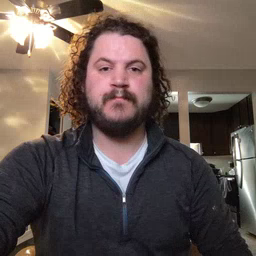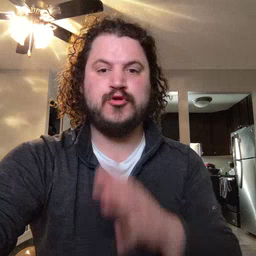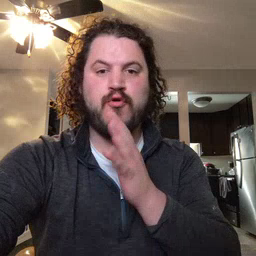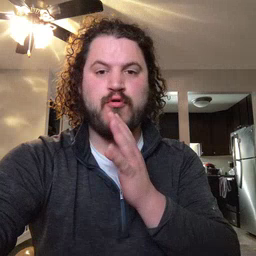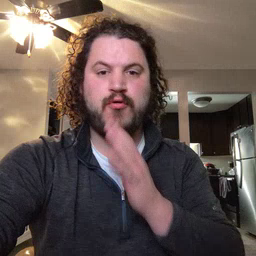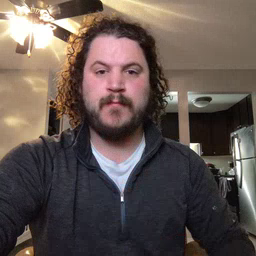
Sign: talk